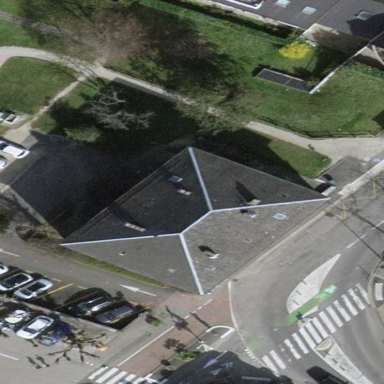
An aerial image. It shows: Building with hipped roof made of slate.